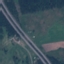
Label: Highway